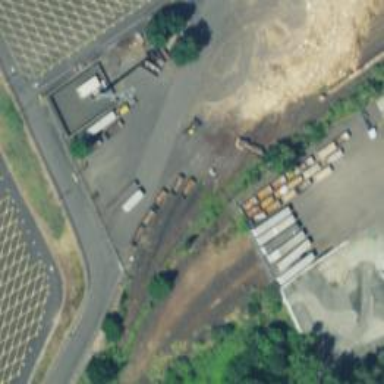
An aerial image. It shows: Railway siding with rails.